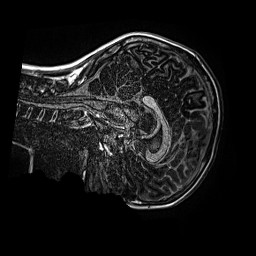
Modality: MP2RAGE
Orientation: sagittal
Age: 12
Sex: male
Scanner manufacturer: siemens
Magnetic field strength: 3 T
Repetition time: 4 s
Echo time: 0.00299 s